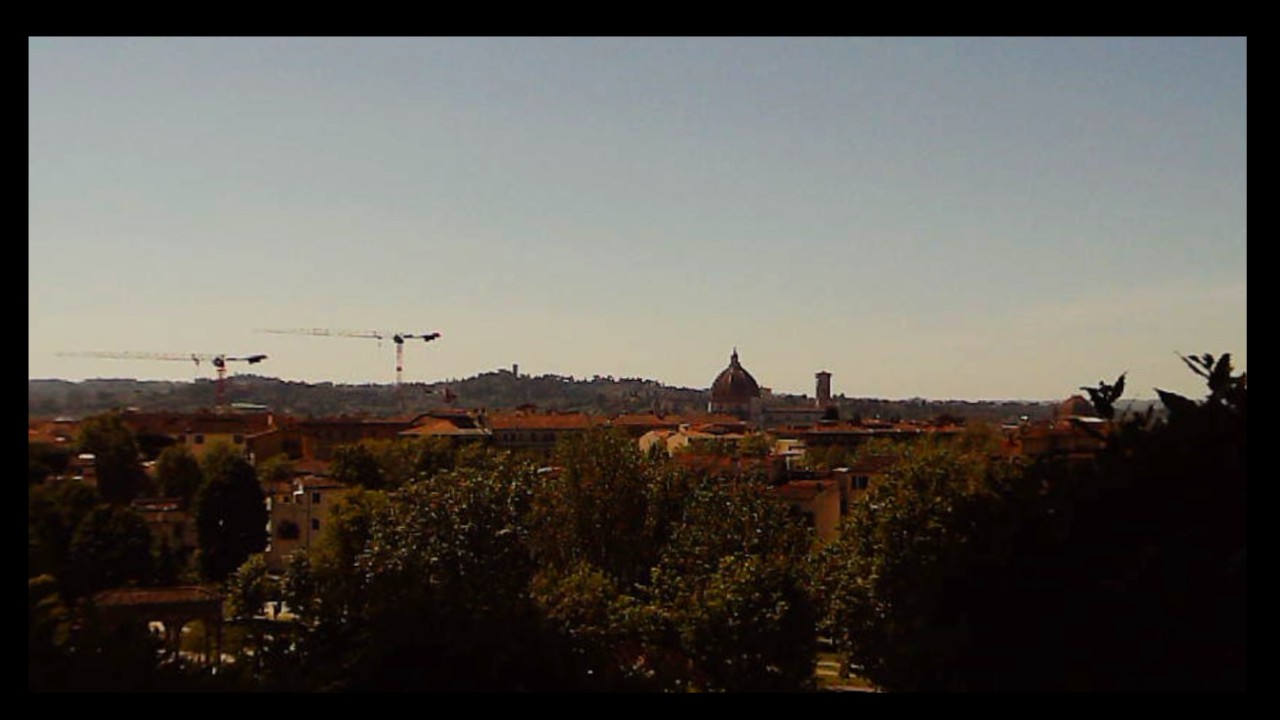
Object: DarwinFPV cineape20